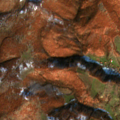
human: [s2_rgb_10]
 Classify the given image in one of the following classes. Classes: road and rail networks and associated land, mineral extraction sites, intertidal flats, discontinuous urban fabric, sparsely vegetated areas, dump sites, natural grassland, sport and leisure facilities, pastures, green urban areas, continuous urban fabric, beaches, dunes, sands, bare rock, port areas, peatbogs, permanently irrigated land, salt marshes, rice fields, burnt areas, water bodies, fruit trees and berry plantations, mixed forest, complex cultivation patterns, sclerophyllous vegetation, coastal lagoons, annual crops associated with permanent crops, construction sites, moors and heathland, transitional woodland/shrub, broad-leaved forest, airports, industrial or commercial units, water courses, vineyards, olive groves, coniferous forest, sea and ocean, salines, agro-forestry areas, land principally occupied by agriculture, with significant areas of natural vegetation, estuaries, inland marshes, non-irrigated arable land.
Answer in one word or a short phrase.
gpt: land principally occupied by agriculture, with significant areas of natural vegetation, broad-leaved forest, transitional woodland/shrub